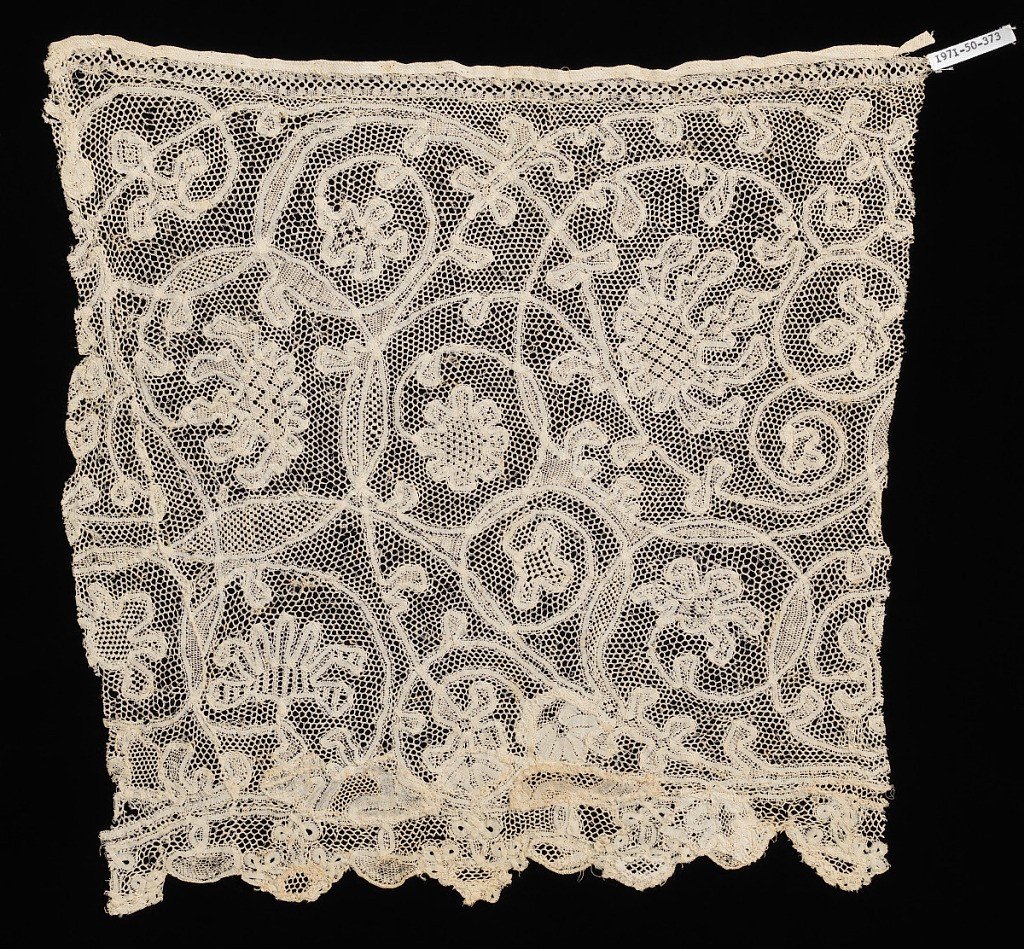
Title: Fragment
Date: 17th–18th century
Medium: linen Technique: early tape lace of pre-made tape with needle work fillings
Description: Fragment of a wide band with a scrolling, overlapping vine and large flowers.